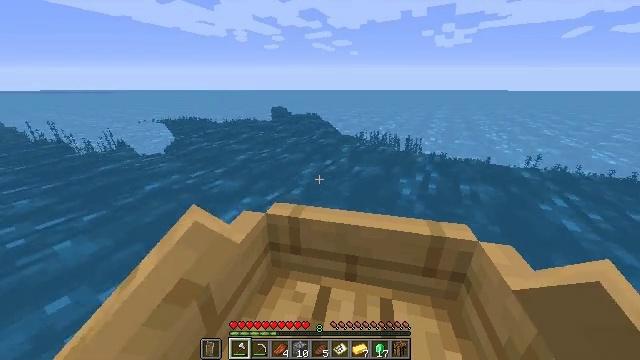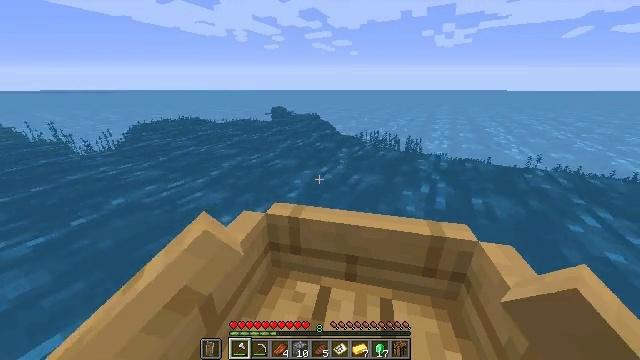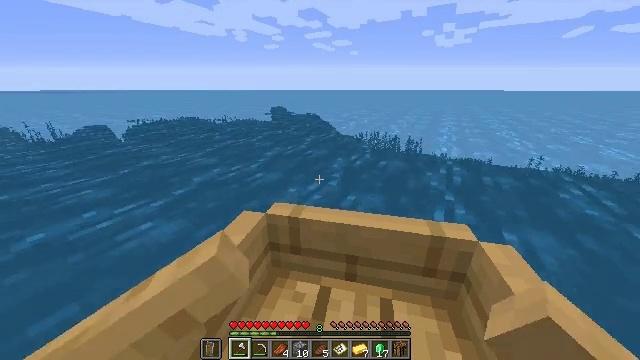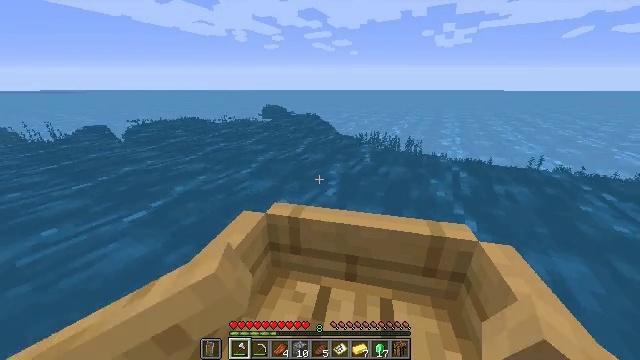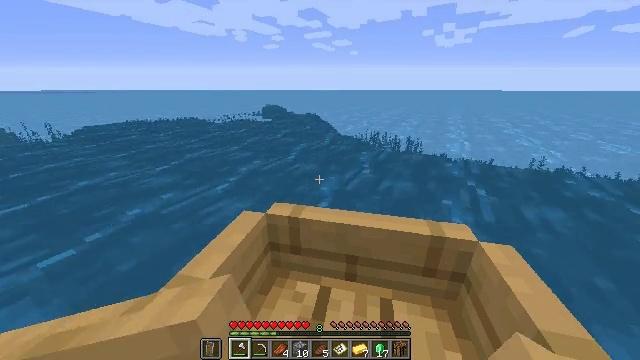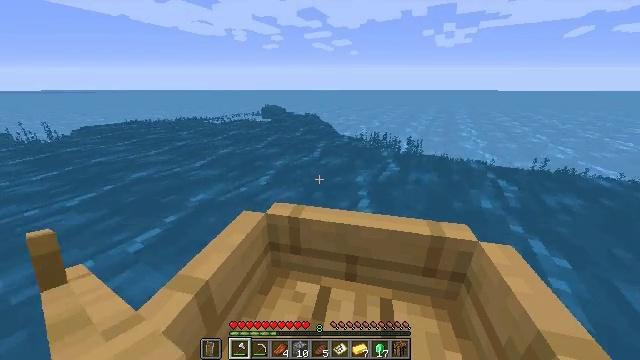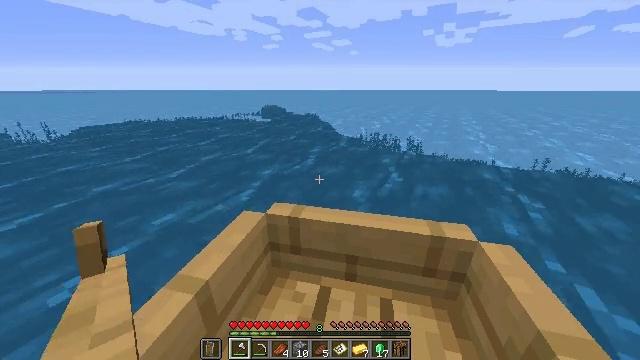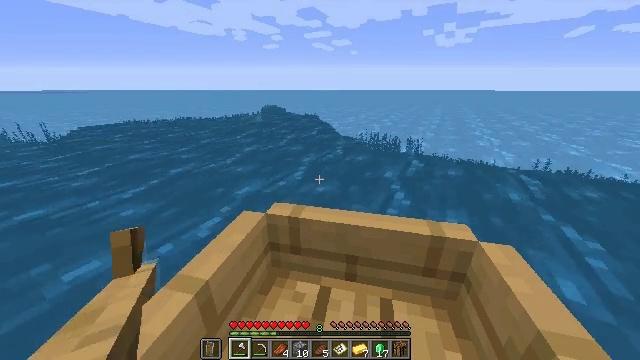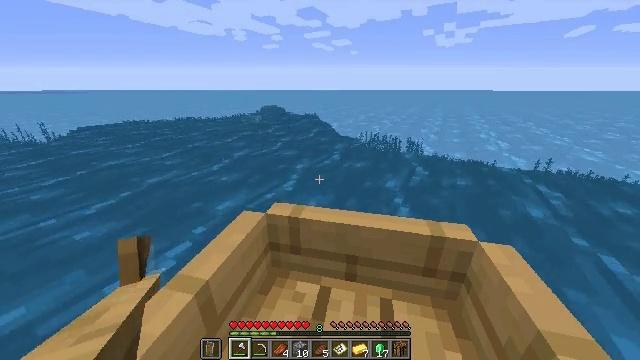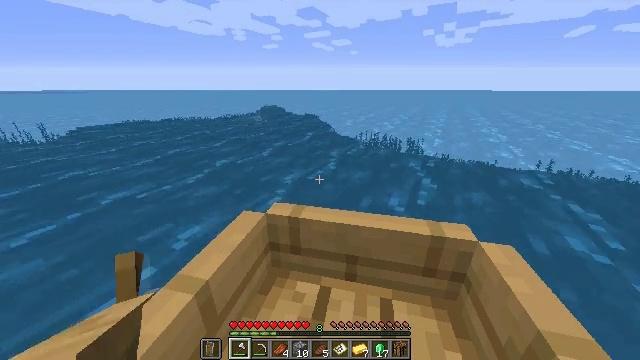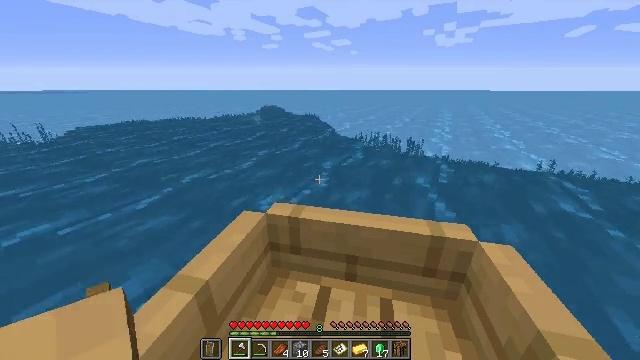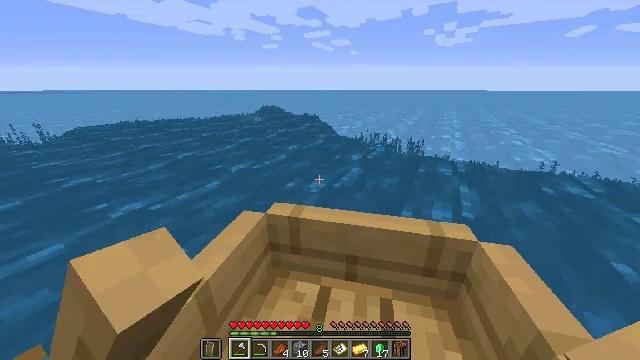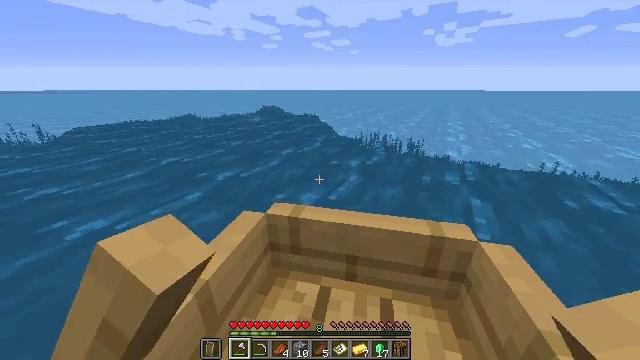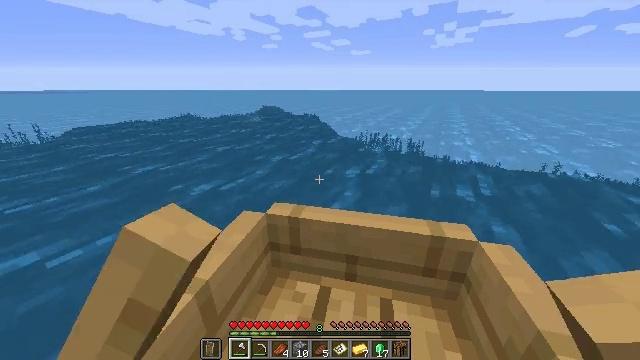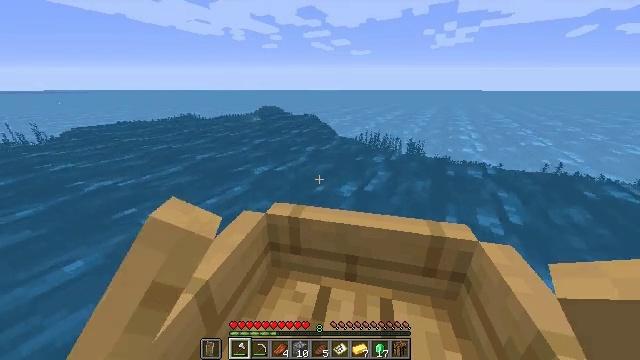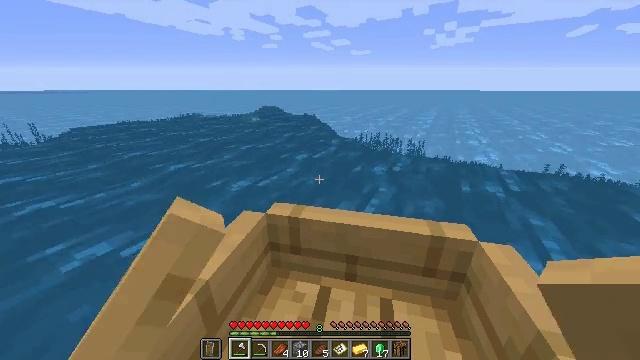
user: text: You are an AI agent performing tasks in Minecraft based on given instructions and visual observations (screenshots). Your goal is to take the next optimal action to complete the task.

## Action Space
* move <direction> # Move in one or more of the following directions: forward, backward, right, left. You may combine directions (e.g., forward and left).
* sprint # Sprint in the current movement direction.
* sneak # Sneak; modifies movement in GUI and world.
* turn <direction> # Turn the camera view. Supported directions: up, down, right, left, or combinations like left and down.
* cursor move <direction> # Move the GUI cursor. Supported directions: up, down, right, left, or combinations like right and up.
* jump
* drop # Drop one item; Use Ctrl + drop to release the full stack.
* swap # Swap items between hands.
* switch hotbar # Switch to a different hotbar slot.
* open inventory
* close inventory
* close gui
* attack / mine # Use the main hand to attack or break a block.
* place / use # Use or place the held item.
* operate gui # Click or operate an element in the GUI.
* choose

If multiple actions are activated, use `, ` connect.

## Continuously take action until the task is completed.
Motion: motion action
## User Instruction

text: Remove a filled map from the inventory.
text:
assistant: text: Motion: move forward, sprint
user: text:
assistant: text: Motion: move forward, sprint
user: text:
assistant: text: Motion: move forward, sprint
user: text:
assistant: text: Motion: move forward, sprint, jump
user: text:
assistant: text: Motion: move forward, sprint, jump
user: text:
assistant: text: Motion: move forward, sprint, jump
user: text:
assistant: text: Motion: move forward, sprint, jump
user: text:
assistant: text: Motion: move forward, sprint, jump
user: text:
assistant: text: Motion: move forward, sprint, jump
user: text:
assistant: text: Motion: move forward, sprint, jump
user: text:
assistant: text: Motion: move forward, sprint, jump
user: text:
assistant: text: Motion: move forward, sprint, jump
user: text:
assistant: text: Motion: move forward, sprint, jump
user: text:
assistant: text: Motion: move forward, sprint, jump
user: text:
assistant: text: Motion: move forward, sprint, jump
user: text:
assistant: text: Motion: move forward, sprint, jump
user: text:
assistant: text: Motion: move forward, sprint, jump
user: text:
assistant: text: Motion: move forward, sprint, jump
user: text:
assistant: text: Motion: move forward, sprint, jump
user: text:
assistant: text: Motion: move forward, sprint, jump
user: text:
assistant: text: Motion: move forward, sprint, jump
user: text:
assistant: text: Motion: move forward, sprint, jump
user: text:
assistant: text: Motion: move forward, sprint, jump
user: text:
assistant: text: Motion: move forward, sprint, jump
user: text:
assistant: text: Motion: move forward, sprint, jump
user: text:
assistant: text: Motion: move forward, sprint, jump
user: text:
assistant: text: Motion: move forward, sprint, jump
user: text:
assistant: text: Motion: move forward, jump
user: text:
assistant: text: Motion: move forward, jump
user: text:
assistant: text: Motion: move forward, jump